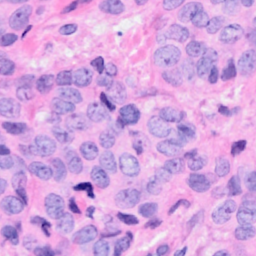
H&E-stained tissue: Breast